Question: '''
#include <Password.h>
#include <Keypad.h>
#include <Servo.h>
#include "SIM900.h"
#include <SoftwareSerial.h>
#include "sms.h"
Servo myservo;
Password password = Password( "1234" ); //password to unlock box, can be changed
SMSGSM sms;
int numdata;
boolean started=false;
char smsbuffer[160];
char n[20];
const byte ROWS = 4;
const byte COLS = 4;
// Define the Keymap
char keys[ROWS][COLS] = {
{'1','2','3','A'},
{'4','5','6','B'},
{'7','8','9','C'},
{'*','0','#','D'}
};
// Connect keypad ROW0, ROW1, ROW2 and ROW3 to these Arduino pins.
byte rowPins[ROWS] = { 9, 8, 7, 6 };// Connect keypad COL0, COL1 and COL2 to these Arduino pins.
byte colPins[COLS] = { 5, 4, 3, 2 };
int x=0;
// Create the Keypad
Keypad keypad = Keypad( makeKeymap(keys), rowPins, colPins, ROWS, COLS );
void setup() //if i add sms(); function it workssss
{
Serial.begin(9600); //Start a Serial COM
Serial.println(F("ARDUINO SECURITY SYSTEM V1.0"));
Serial.print(F("Checking GSM COM..."));
if (gsm.begin(9600)) //Start the GSM COM
{
(sms.SendSMS("+XXXXX","Your Home Security system is powered up"));
Serial.println(F("Good To GO!!"));
}
else
{
Serial.println(F("Could not connect to GSM modem"));
}
Serial.write(254);
Serial.write(0x01);
delay(200);
pinMode(11, OUTPUT); //green light
pinMode(12, OUTPUT); //red light
myservo.attach(13); //servo on digital pin 9 //servo
keypad.addEventListener(keypadEvent);//add an event listener for this keypad
}
void loop(){
keypad.getKey();
myservo.write(0);
}
//take care of some special events
void keypadEvent(KeypadEvent eKey){
switch (keypad.getState()){
case PRESSED:
Serial.print("Enter : ");
Serial.println(eKey);
delay(10);
Serial.write(254);
switch (eKey){
case 'A': checkPassword(); delay(1); break;
case 'C': checkPassword(); delay(1); break;
case 'D': checkPassword(); delay(1); break;
case 'B': password.reset(); delay(1); break;
case '*': checkPassword(); break;
case '#': password.reset(); break;
default: password.append(eKey); delay(1);
}
}
}
void checkPassword(){
if (password.evaluate()){ //if password is right open box
Serial.println("Accepted");
Serial.write(254);delay(50);
//Add code to run if it works
myservo.write(5); //160deg
digitalWrite(11, HIGH);//turn on
delay(2000); //wait 5 seconds
digitalWrite(11, LOW);// turn off
}
else
{
Serial.println("Denied"); //if passwords wrong keep box locked
Serial.write(254);delay(10);
x++;
if(x==3)
//add code to run if it did not work
{
myservo.write(0);
digitalWrite(12, HIGH);
delay(500);
digitalWrite(12, LOW);
if (gsm.begin(9600))
{
(sms.SendSMS("+XXXXX","Your Home Security system is being bridged"));
Serial.println("USER WARNED");
}
}
}
}
;
}
'''
In the picture the same code doesn't seem to work when I place the lines
'''
if (gsm.begin(9600)) //Start the GSM COM
{
(sms.SendSMS("<PHONE>","Your Home Security system is being bridged"));
'''
but this lines work great inside the void setup function.

How can I fix this problem? Inside the void setup the sketch works fine but when I also put the code in the function CheckPassword it doesn't send SMS.
I also tried to create a function let's say void SMS and call it in the checkPassword function but it doesn't solve the problem, btw the same function when called in the void setup works fine.
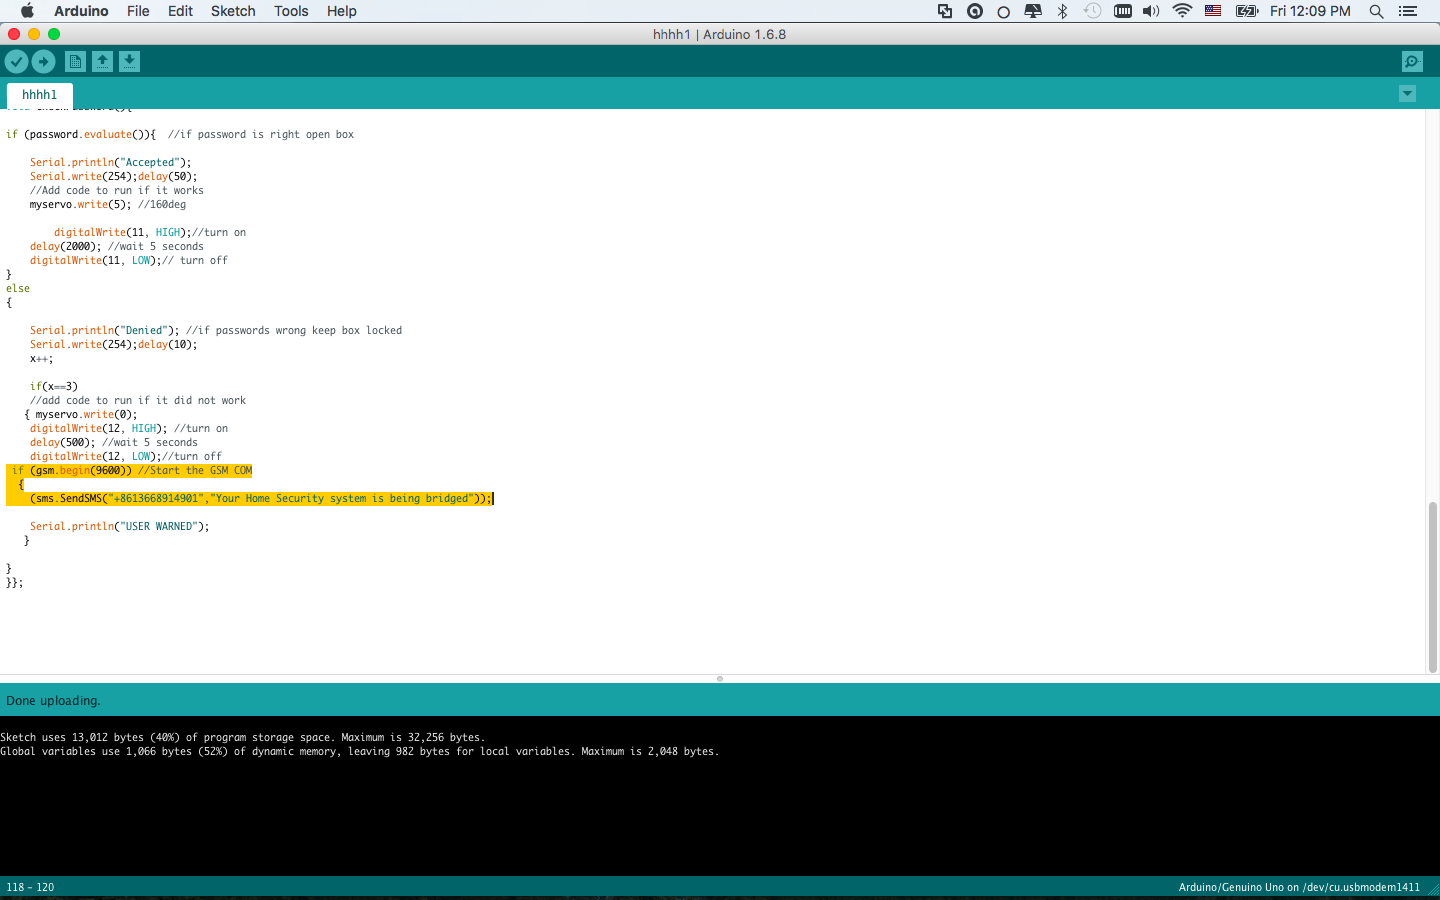
Answer: You are supposed to initialize the 'gsm' only once, in the 'setup' function.
In your code you attempt to initialize it again in the 'checkPassword' method, and that is obviously not going to work.
Thus you should remove the line 'gsm.begin(9600)' from the 'checkPassword' function.
---
In your scheme you reserve the for the Keyboard. However, at the same time you reserve pins for your module (see 'GSM.cpp'):
'''
#define _GSM_TXPIN_ 2
#define _GSM_RXPIN_ 3
'''
Using the same pins for multiple purposes can often result (if not done properly) in undefined behaviour which in the best scenario means that your sketch isn't doing what it is supposed to do, and in the worst scenario it might damage your components.
You are already using pins for the library, but according to your code the pins should still be free if you want to relocate the existing pins to your components.
Notice also the following inside the library:
> [3] My shield doesn't work. Why?Check this steps and then ask for support on the issues' page on google
code.1) SIM900 and SIM908 require about 1 A during the hardest tasks.
You should have an external power source that can provide about
1 A at 8-12 V2) If the SIM90X blinks (1 Hz) for some seconds and then turn off,
probably it's a communication's problem. Check the switch/jumpers
for Serial communication.3) Arduino Uno has 2 KB of RAM. Library takes about 80% (we are working
to reduce it), if you use more than 20% left, Arduino can restart
or print on serial strange strings.4) Check the jumper of communication, power source (battery or externel) and charge.